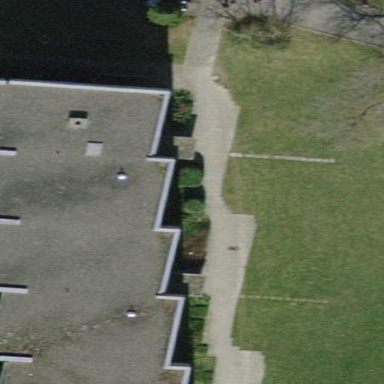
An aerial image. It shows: Flat-roofed apartment building.